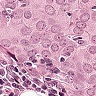
Metastatic tissue present: yes